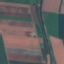
Land use / land cover: AnnualCrop